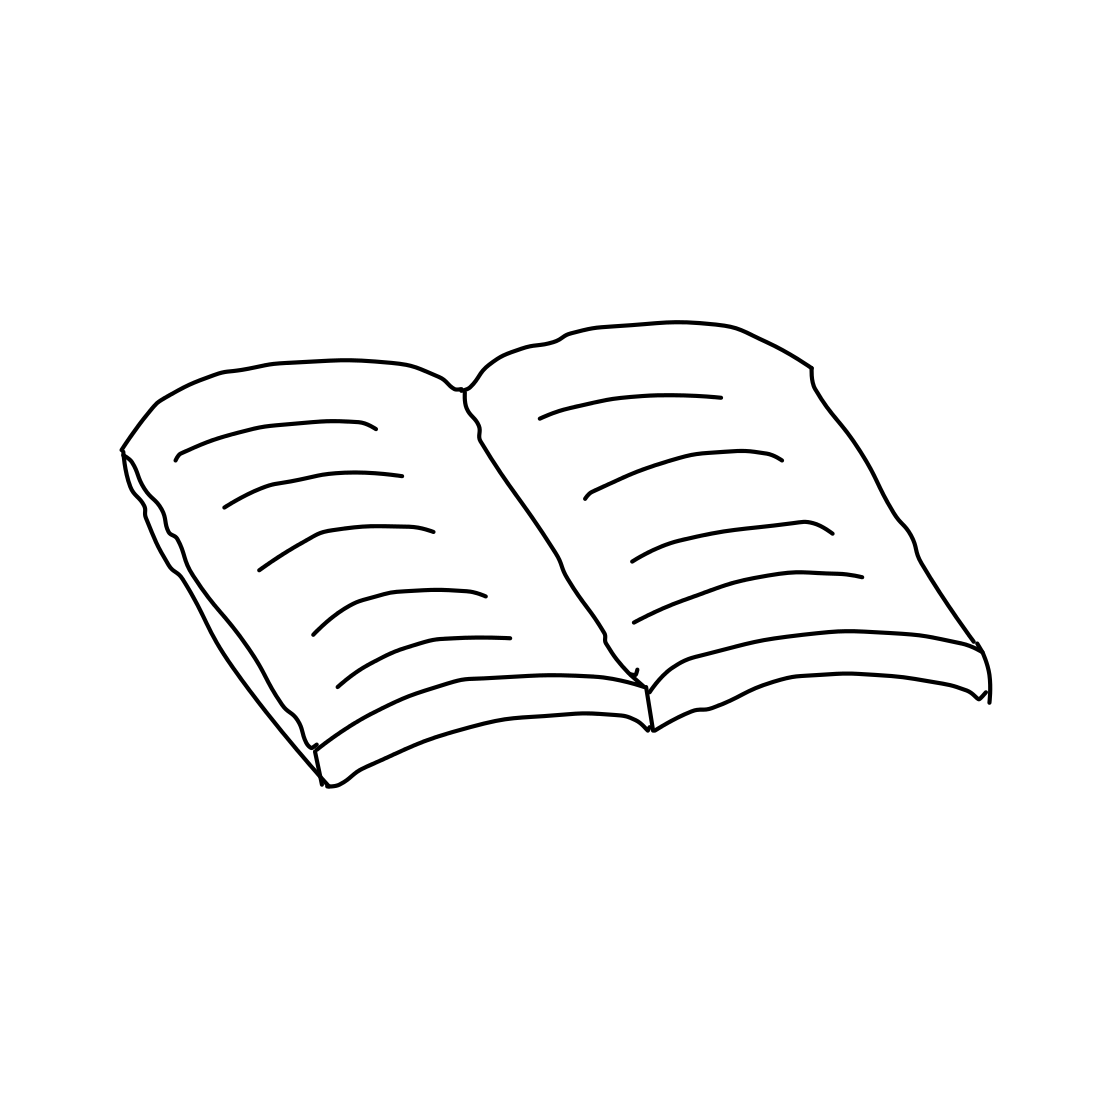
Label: book